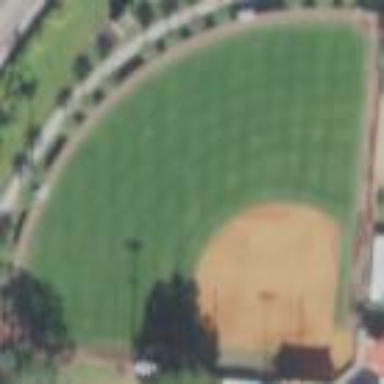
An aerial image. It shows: Softball pitch for leisure sports.